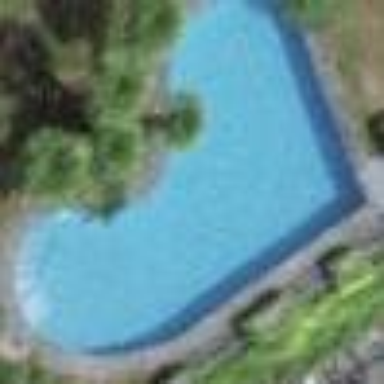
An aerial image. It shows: Outdoor swimming pool in leisure land.